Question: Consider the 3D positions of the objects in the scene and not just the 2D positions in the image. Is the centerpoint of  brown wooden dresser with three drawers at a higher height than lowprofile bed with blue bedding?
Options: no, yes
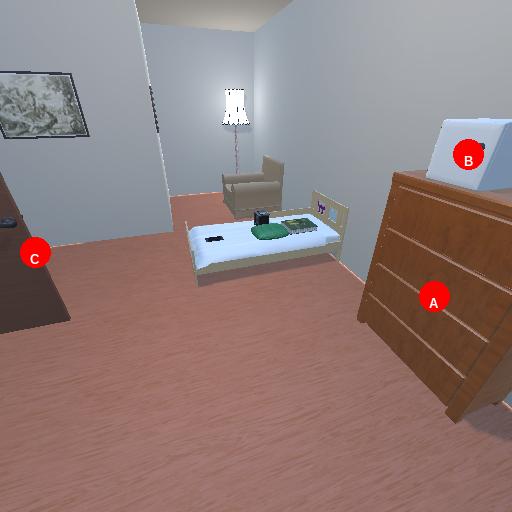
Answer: no